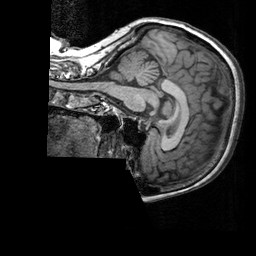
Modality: T1w
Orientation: sagittal
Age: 63
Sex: female
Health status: healthy
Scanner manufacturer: siemens
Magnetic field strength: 3 T
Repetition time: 2.3 s
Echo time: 0.00303 s